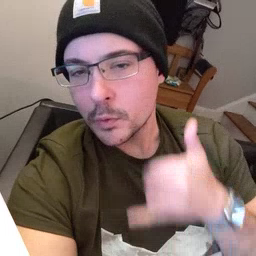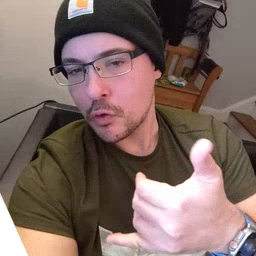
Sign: callonphone